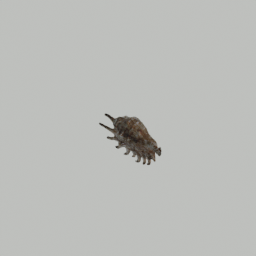
Label: animals